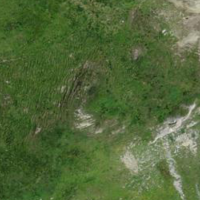
EUNIS habitat code: 26
Species observed at this site:
Aquila chrysaetos